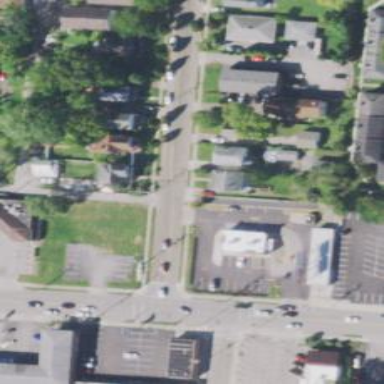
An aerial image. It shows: Alleyway designated as service road.